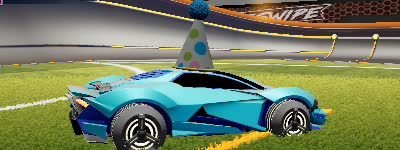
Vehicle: werewolf